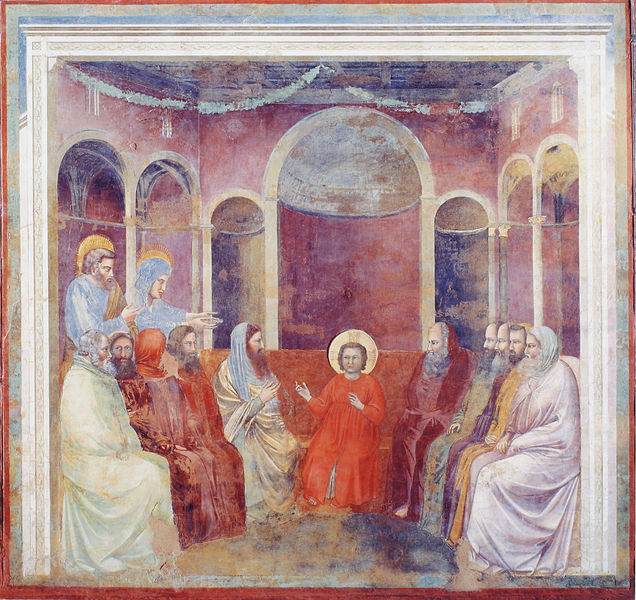
Titel: Arenakapelle / Scrovegni-Kapelle
Künstler: Giotto di Bondone
Standort: Padua, Arenakapelle (EU - I - Venetien)
Schlagwörter: gruppe, mann, weiß, sitzen, frau, männer, raum, zimmer, rot, bärte, gelehrte, kirche, sitzend, kind, engel, relief, lila, violett, bögen, violet, ölmalerei, heiligenschein, nimbus, christus, jesus, christlich, mittelalter, romanik, predigt, tempel, heilige, fresko, abendmahl, jünger, petrus, islam, christentum, verkündigung, botschaft, nischen, apostel, judas, ikonologie, 12